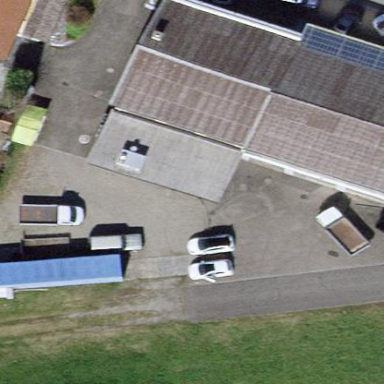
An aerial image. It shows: Commercial building housing car repair shop.